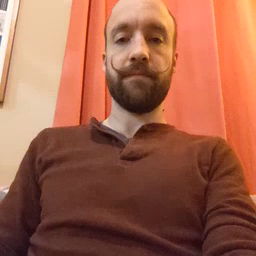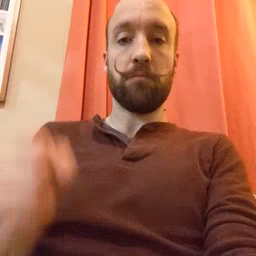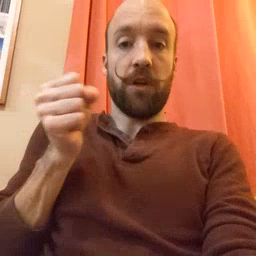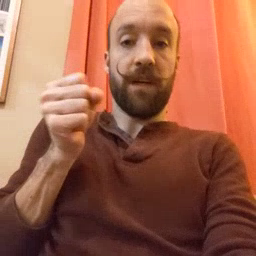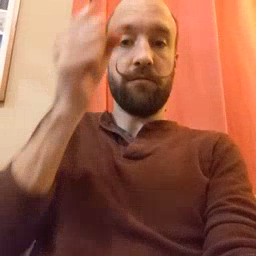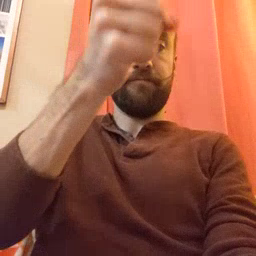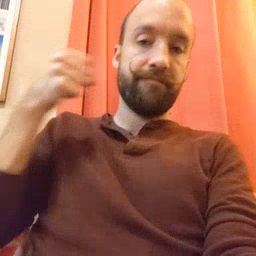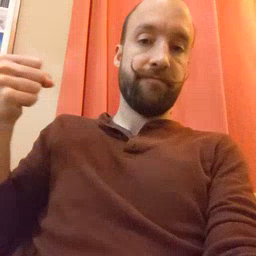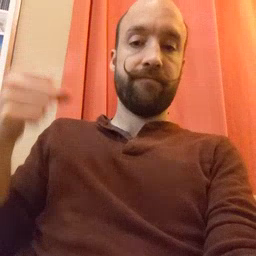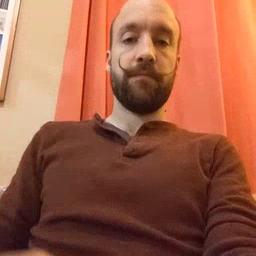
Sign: refrigerator